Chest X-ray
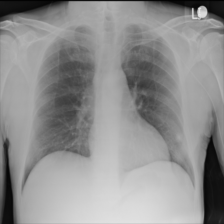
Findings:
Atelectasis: negative
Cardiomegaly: negative
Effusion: negative
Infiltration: negative
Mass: negative
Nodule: positive
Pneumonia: negative
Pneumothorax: negative
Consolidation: negative
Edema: negative
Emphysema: negative
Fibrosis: negative
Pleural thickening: negative
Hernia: negative